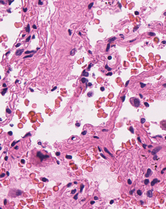
Tumor epithelial tissue: no
Tumor-associated stroma tissue: no
Normal tissue: yes